Aerial crown-view tile of a tropical tree (Barro Colorado Island, Panama), acquired 20240611:
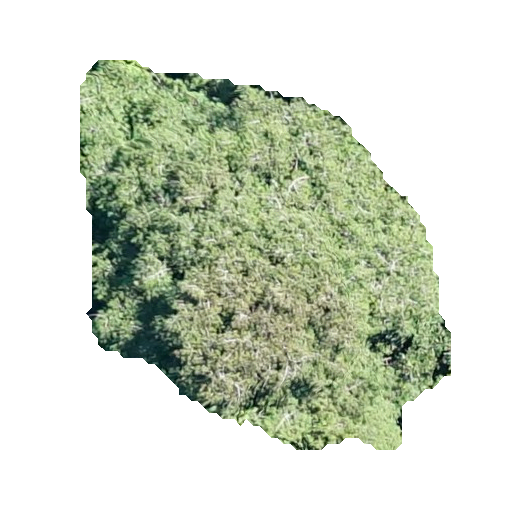
Species: Virola surinamensis
GBIF accepted scientific name: Virola surinamensis
Crown area: 163.674 m²